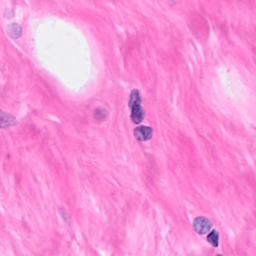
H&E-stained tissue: Breast